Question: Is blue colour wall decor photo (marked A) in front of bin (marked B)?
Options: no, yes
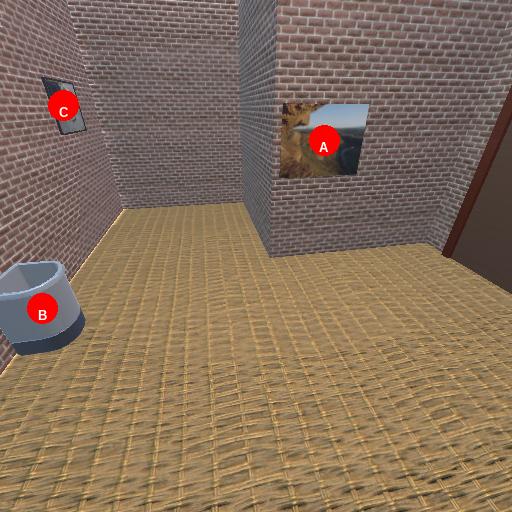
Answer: no